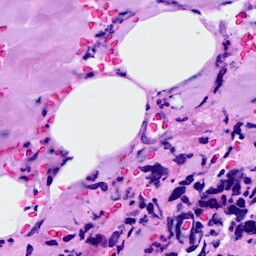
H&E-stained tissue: Breast